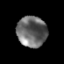
Tissue: prostate
Cell type: T cells
Senescence score: 0.2487
Nuclear area (px): 897
Mean DAPI intensity: 105.654